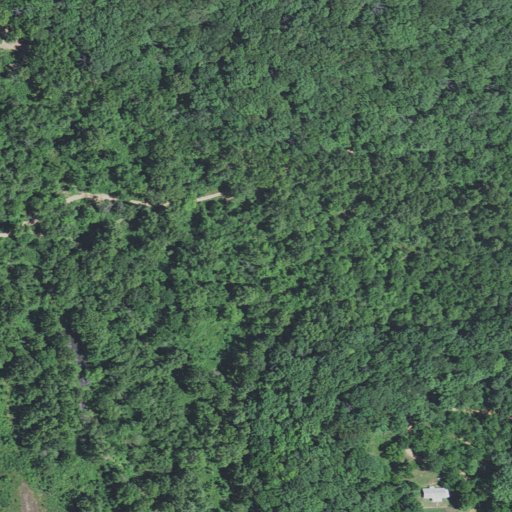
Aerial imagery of valley in Missouri named Well Hollow containing deciduous forest, open development, woody wetlands, and medium intensity development